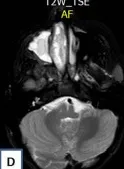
Cerebriform" aspect on T2-weighted sequences.
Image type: radiology (mri)